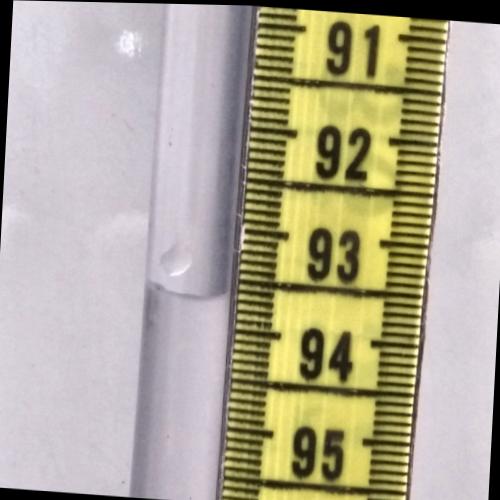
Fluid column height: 93.7 cm